Question: I'm using NSAttributedString to include images in a string. However, the images are sometimes blurry like if were draw on a non-integer frame.
I tried to make sure the bound of each NSTextAttachment is of integer size, but that doesn't seem to help. Any tips on how to make sure it's not blurry?
See attached screenshot, the first bus is not blurry but the second is.

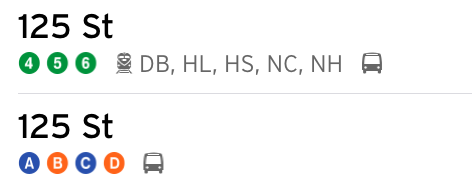
Answer: I fixed this by adding a category on NSAttributedString.
Basically, you need to get the NSTextAttachment's frame and add the missing fractional part of its X coordinate to have it round up nicely.
'''
- (void)applyBlurrinessFixToAttachments {
[self enumerateAttribute:NSAttachmentAttributeName inRange:NSMakeRange(0, self.length) options:0 usingBlock:^(id value, NSRange range, BOOL *stop) {
if (![value isKindOfClass:[NSTextAttachment class]]) {
return;
}
NSTextAttachment *attachment = (NSTextAttachment*)value;
CGRect bounds = attachment.bounds;
CGRect attributedStringRect = [self boundingRectForCharacterRange:range];
double integral;
double fractional = modf(attributedStringRect.origin.x, &integral);
if (fractional > 0) {
double roundedXOrigin = 1.0 - fractional;
// If X coordinate starts at 0.7, add 0.3 to it
bounds.origin.x += roundedXOrigin;
attachment.bounds = bounds;
}
}];
}
- (CGRect)boundingRectForCharacterRange:(NSRange)range {
NSTextStorage *textStorage = [[NSTextStorage alloc] initWithAttributedString:self];
NSLayoutManager *layoutManager = [[NSLayoutManager alloc] init];
[textStorage addLayoutManager:layoutManager];
NSTextContainer *textContainer = [[NSTextContainer alloc] initWithSize:CGSizeMake(CGFLOAT_MAX, CGFLOAT_MAX)];
textContainer.lineFragmentPadding = 0;
[layoutManager addTextContainer:textContainer];
NSRange glyphRange;
[layoutManager characterRangeForGlyphRange:range actualGlyphRange:&glyphRange];
return [layoutManager boundingRectForGlyphRange:glyphRange inTextContainer:textContainer];
}
'''